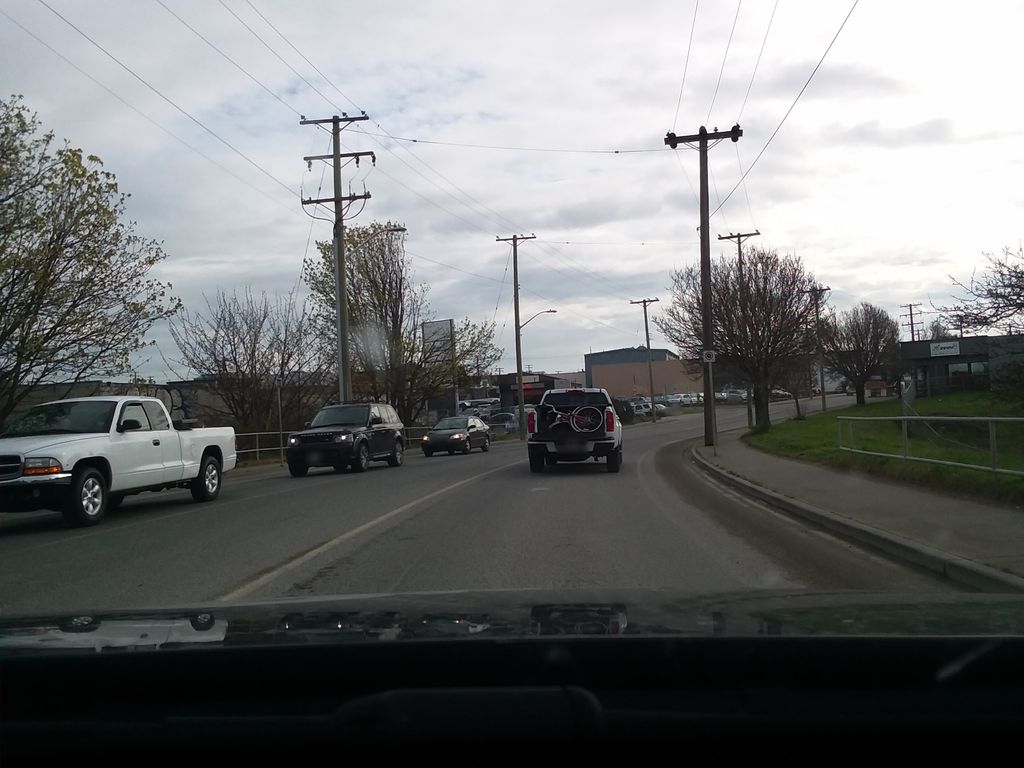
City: victoria